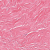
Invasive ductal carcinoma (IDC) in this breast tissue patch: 0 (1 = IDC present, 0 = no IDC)